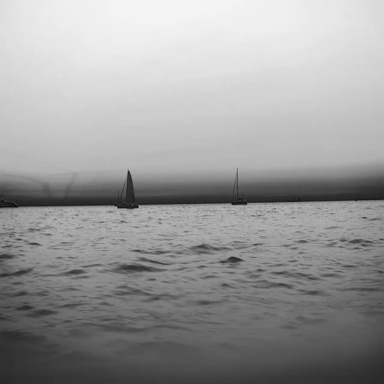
There are three sailboats in the infrared image.